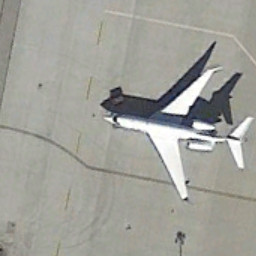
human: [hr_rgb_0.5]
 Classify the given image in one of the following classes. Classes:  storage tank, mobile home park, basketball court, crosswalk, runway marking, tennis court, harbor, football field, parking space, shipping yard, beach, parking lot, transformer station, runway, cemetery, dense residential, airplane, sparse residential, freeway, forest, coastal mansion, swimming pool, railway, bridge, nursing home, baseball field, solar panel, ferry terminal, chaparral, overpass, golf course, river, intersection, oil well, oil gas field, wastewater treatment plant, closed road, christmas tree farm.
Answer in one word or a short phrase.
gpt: airplane